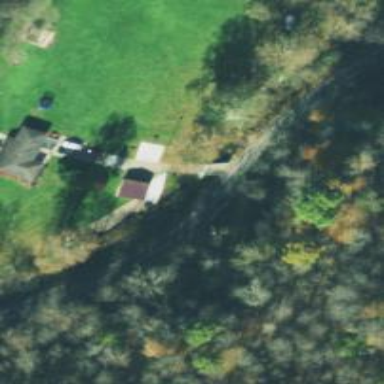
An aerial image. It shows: Culvert tunnel.